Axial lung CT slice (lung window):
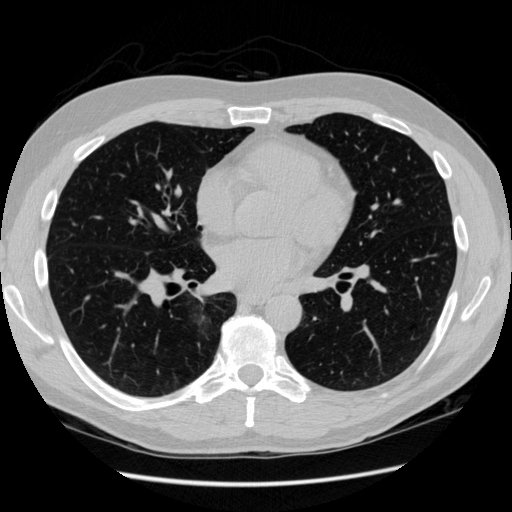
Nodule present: no